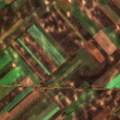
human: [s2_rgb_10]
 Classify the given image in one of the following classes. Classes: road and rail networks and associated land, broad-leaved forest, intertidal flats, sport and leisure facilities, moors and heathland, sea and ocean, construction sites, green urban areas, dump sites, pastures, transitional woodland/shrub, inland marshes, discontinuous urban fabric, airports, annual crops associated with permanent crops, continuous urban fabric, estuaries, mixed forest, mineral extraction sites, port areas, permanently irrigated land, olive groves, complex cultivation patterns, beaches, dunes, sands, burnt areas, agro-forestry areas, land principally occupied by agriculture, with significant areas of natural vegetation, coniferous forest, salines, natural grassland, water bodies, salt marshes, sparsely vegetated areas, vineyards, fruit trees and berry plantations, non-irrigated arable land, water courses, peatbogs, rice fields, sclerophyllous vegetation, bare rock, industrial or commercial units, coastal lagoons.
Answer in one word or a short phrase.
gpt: non-irrigated arable land